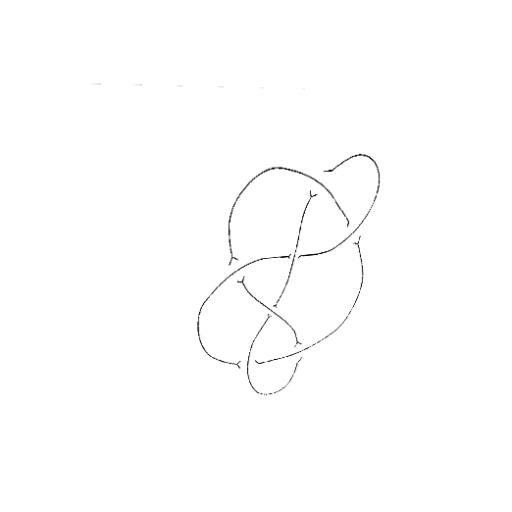
Crossing number: 7